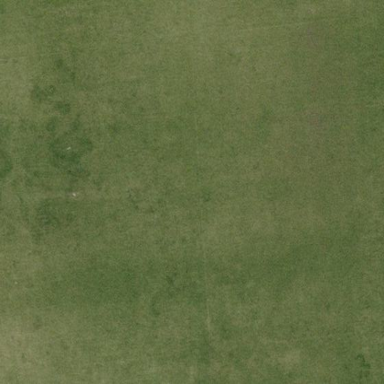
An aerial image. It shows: Soccer pitch with grass surface for leisure and sports.